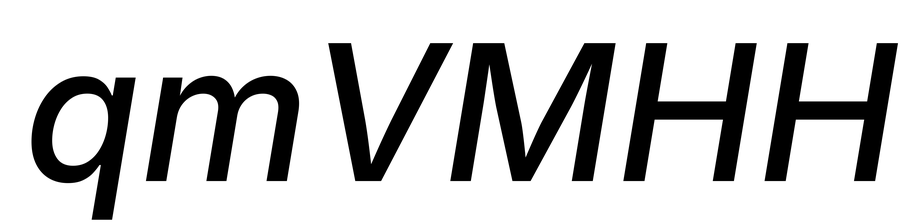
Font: Inter-Italic_Medium_Italic